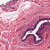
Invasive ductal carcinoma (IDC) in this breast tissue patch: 0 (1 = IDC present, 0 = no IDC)